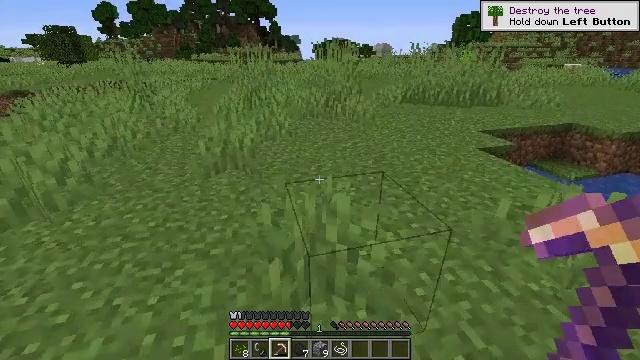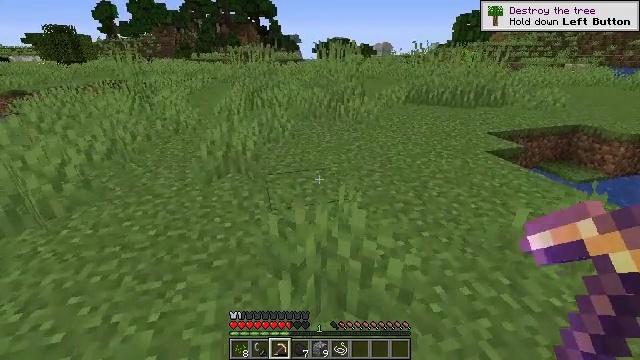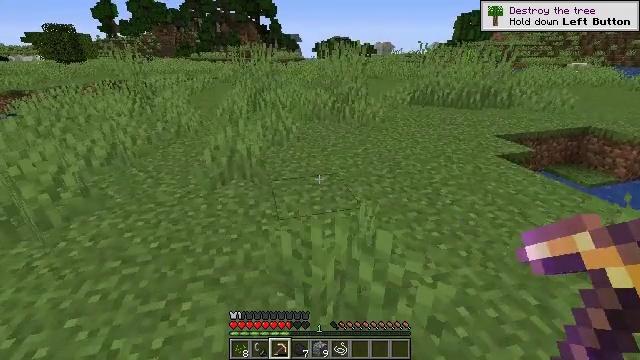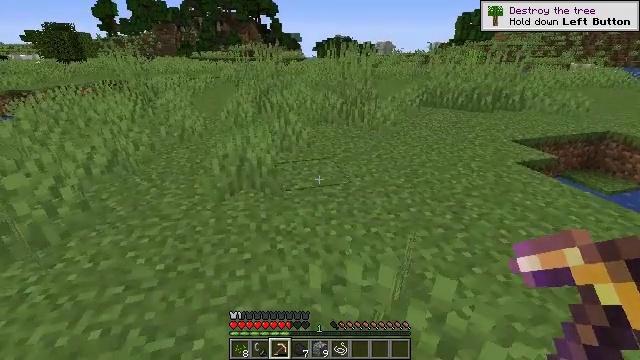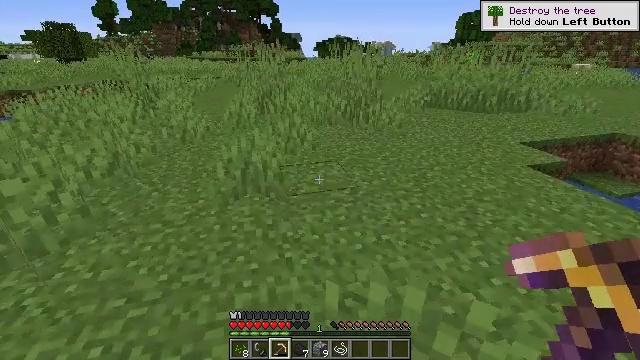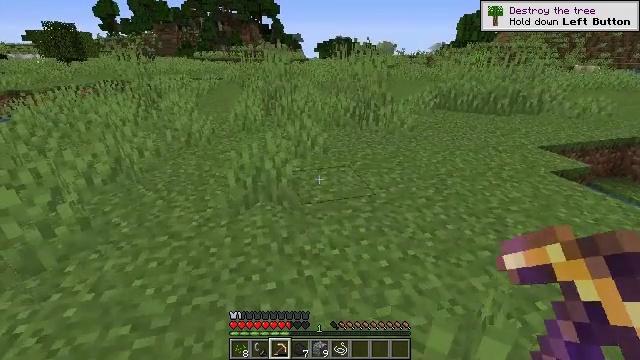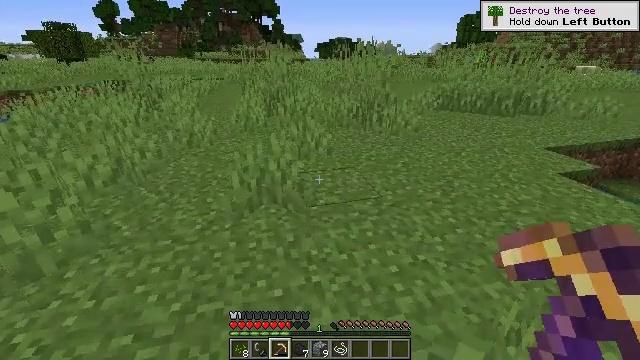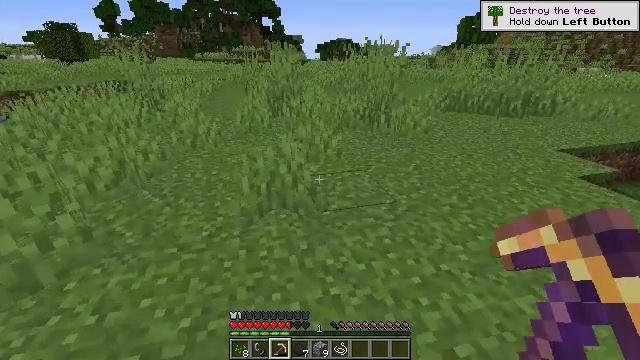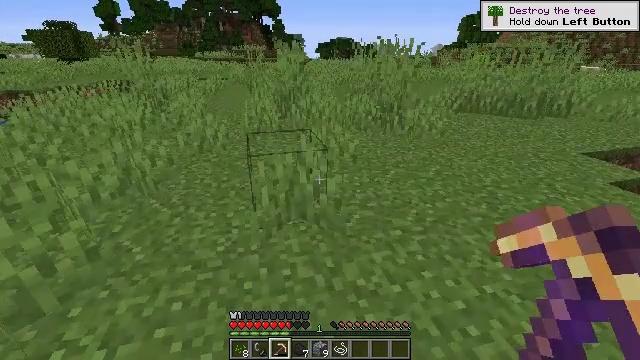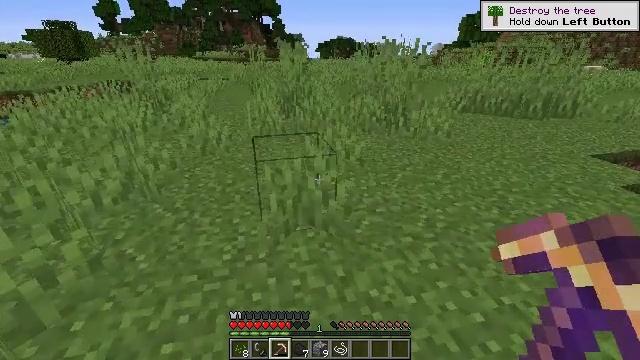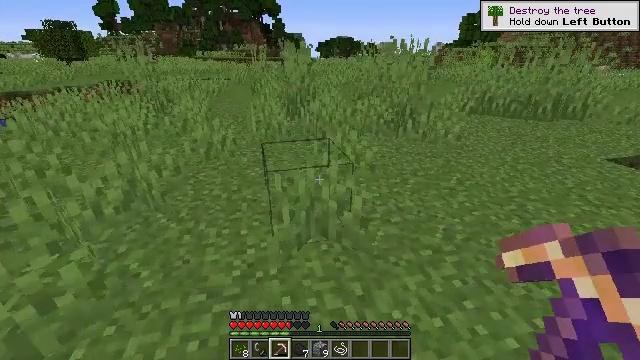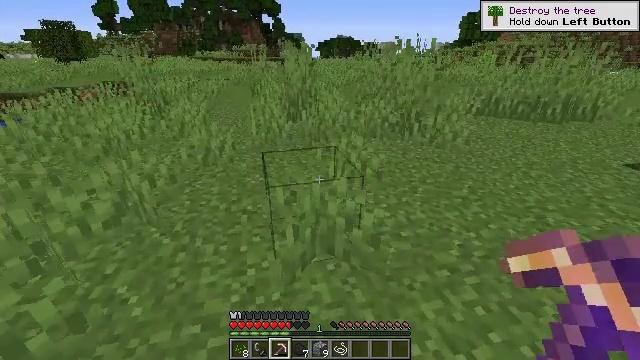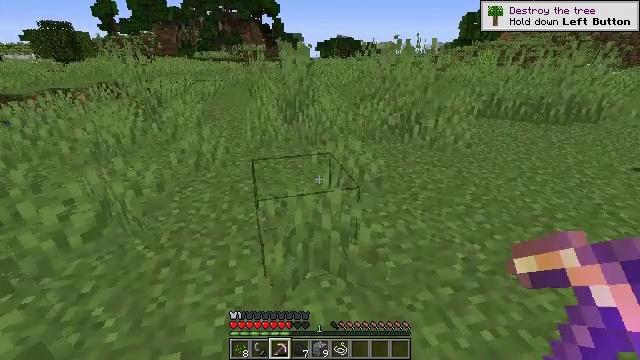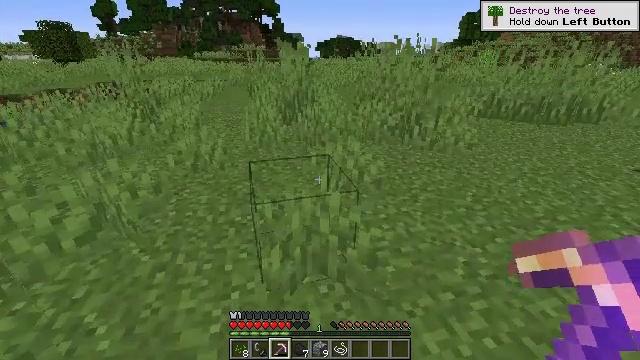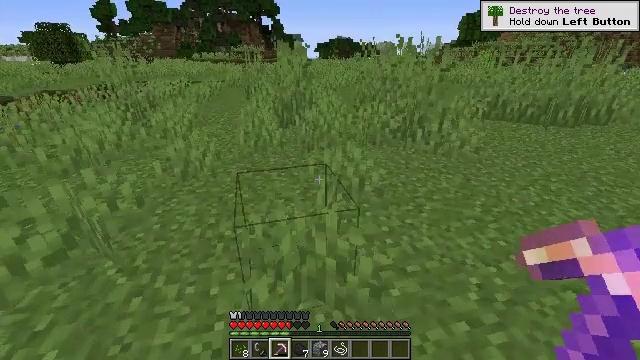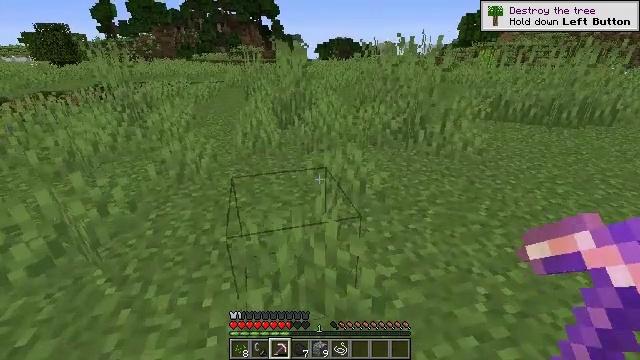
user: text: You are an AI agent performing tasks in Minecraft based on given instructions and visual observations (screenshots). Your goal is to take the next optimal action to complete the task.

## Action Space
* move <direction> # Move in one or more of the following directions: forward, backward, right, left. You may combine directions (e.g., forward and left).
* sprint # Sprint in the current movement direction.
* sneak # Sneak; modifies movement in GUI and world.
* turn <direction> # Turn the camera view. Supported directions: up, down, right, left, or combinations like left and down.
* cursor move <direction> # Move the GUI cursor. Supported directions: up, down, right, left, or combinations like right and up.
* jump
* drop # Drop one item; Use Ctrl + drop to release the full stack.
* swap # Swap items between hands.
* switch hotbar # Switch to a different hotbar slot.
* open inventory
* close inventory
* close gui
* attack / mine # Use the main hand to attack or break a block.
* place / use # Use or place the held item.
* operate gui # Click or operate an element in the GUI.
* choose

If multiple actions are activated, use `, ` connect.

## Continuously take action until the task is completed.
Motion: motion action
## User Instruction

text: Break the grass block.
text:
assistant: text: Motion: move forward and move left
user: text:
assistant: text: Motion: move forward and move left
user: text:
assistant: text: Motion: move forward and move left
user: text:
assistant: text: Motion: move forward and move left
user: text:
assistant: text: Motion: move forward and move left
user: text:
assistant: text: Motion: move forward and move left
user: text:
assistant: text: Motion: move forward and move left
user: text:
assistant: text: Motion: move forward and move left
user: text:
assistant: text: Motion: move forward and move left
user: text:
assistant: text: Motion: move forward and move left
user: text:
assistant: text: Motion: move forward and move right
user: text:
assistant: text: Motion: move forward and move right
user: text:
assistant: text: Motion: move forward and move right
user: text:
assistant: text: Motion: move forward and move right
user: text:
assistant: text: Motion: move forward and move right
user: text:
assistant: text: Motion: move forward and move right
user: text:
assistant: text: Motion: move forward and move right
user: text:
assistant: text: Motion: move forward and move right
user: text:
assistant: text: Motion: move forward and move right
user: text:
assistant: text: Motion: move forward and move right
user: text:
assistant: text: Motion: move forward and move right
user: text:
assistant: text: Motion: move forward and move right
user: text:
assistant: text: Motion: move forward and move right
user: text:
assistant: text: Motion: move forward and move right
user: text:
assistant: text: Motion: move forward and move right
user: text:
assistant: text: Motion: move forward and move right
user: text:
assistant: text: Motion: move forward and move right
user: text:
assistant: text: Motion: move forward and move right
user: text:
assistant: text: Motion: move forward and move right
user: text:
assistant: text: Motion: move forward and move right